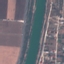
Label: River